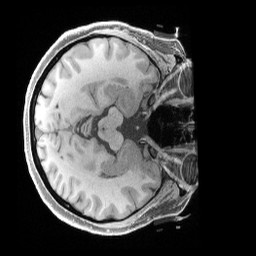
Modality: T1w
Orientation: axial
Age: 47
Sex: female
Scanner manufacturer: siemens
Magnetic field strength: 3 T
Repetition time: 2.4 s
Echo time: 0.00241 s